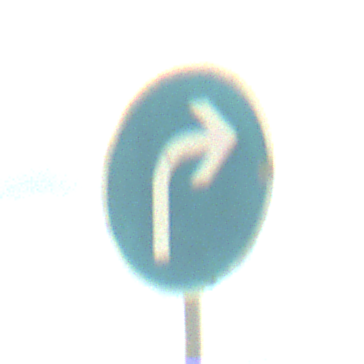
Verkehrszeichen: VorgeschriebeneFahrtrichtungRechts
Umgebung: Outdoor, RoadRail
Tageszeit: Midday
Wetter: PartlyCloudy
Licht: Natural
Jahreszeit: NotSpecified
Kontrast: HighContrast